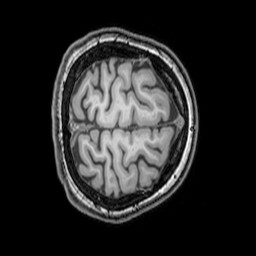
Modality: T1w
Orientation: axial
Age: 23
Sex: female
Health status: healthy
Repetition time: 0.081 s
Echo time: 0.037 s